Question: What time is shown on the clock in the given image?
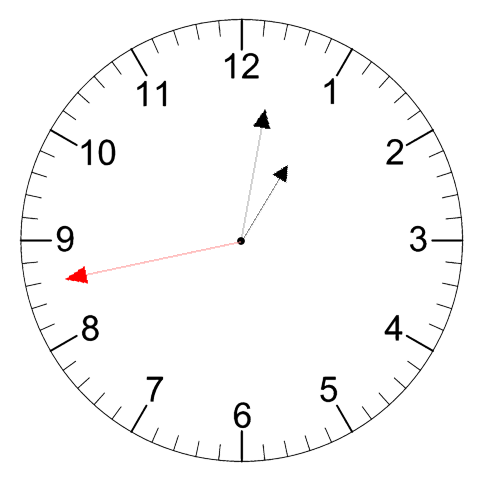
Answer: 01:01:43